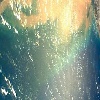
Label: water